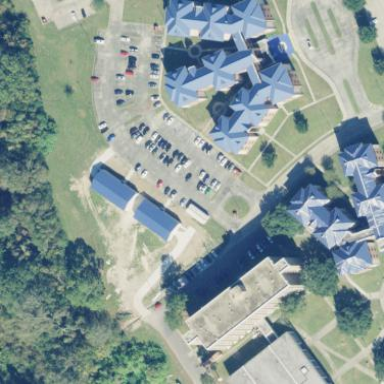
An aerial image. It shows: View of university building.